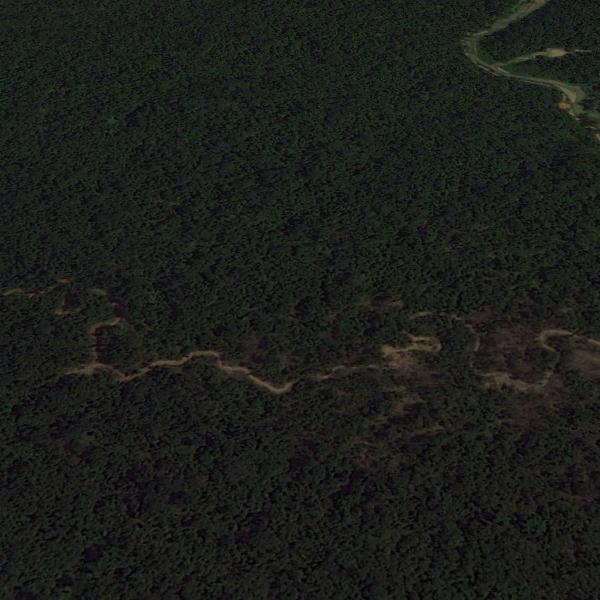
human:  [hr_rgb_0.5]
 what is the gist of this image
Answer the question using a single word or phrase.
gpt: forest